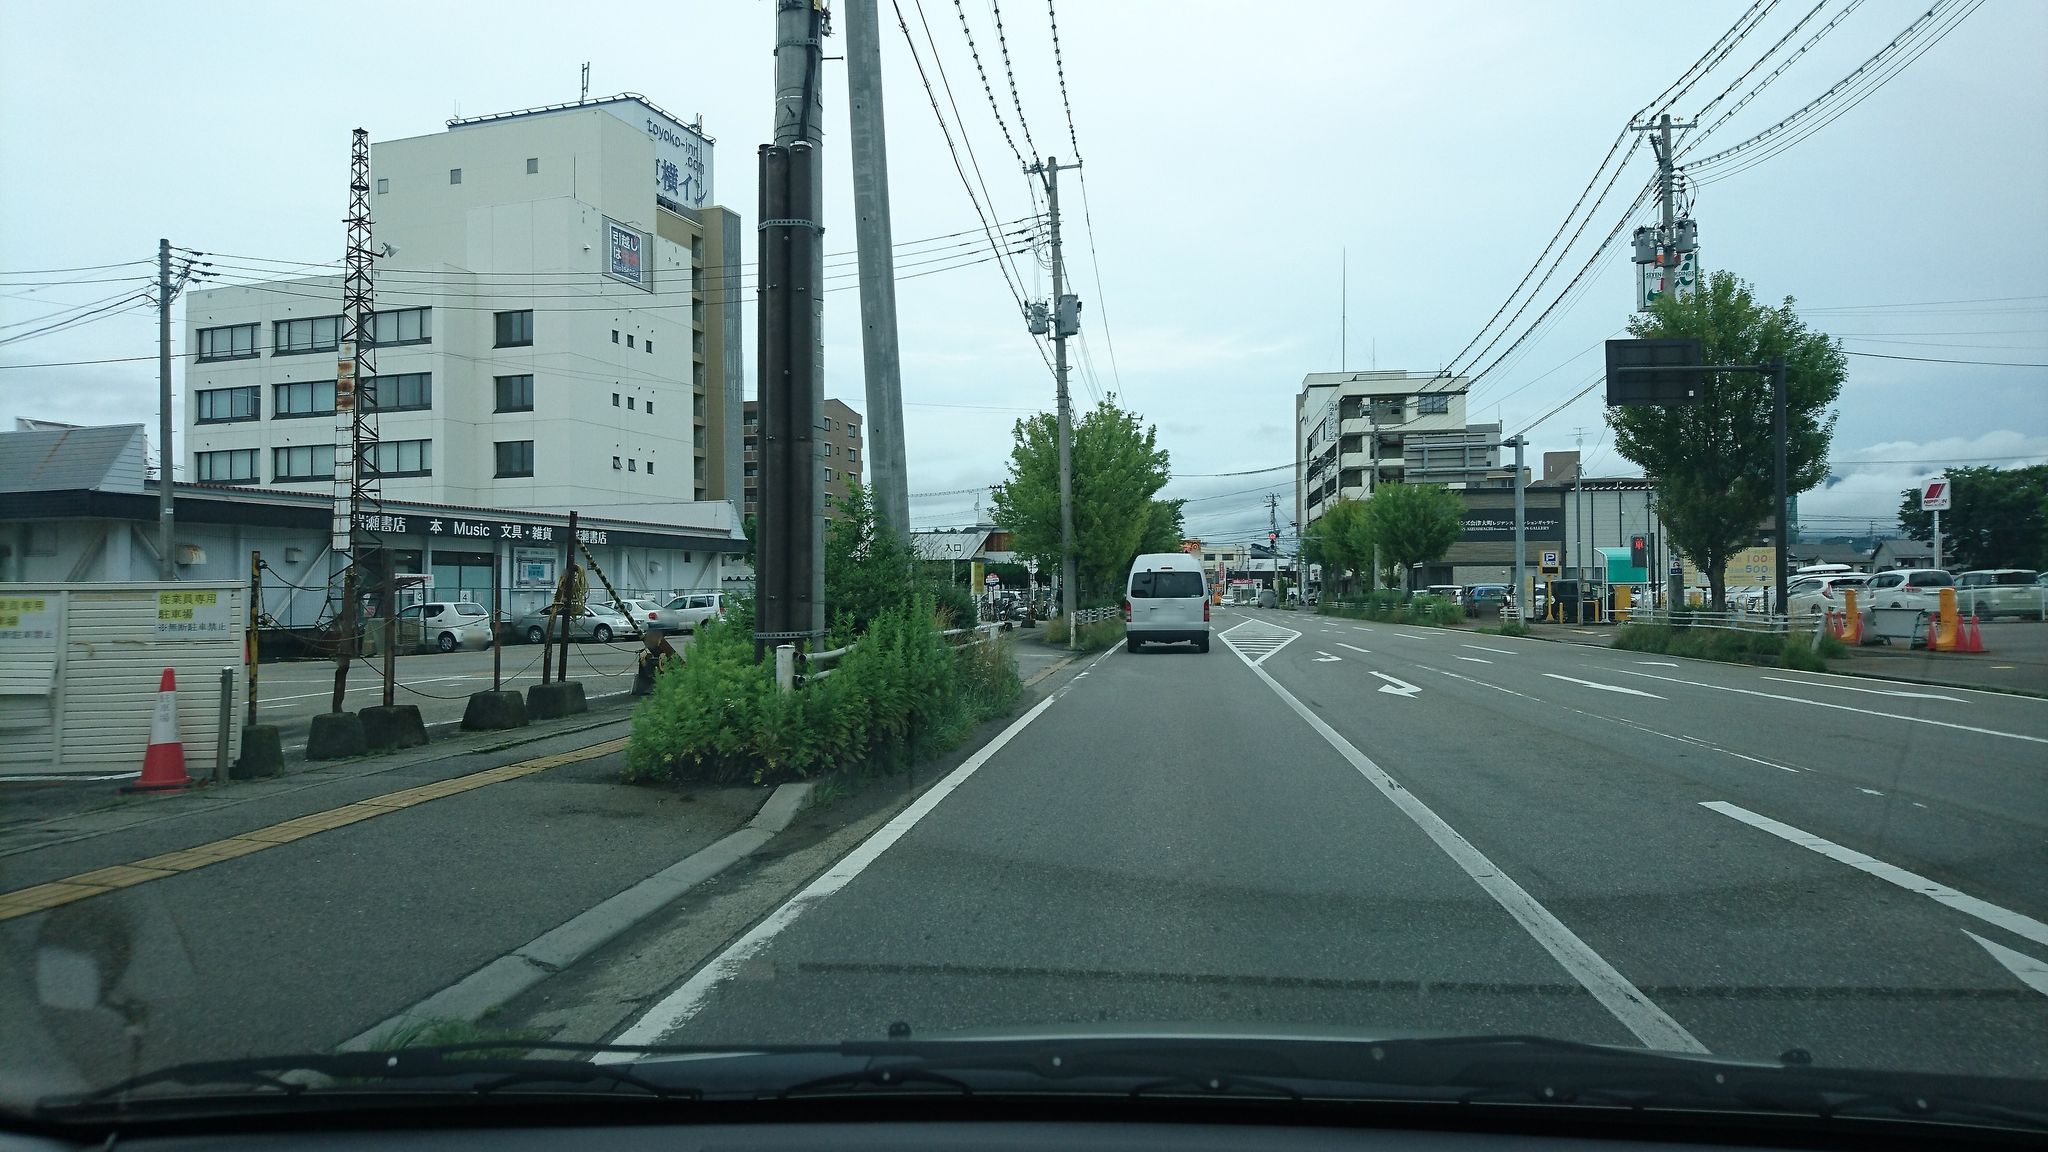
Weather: cloudy
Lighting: day
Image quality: good
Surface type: driving surface
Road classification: footway
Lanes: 4.0
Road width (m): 4.2
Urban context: urban centre
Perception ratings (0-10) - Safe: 4.36, Lively: 2.21, Beautiful: 2.51, Boring: 4.49, Depressing: 6.53, Wealthy: 1.74